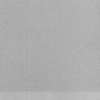
Label: dusty